Field crop: maize
Growth stage: 2
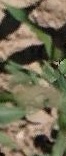
Species: maize